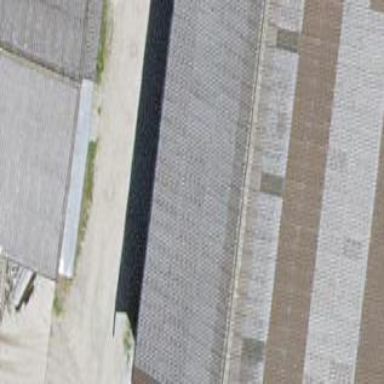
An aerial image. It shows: Shed building.